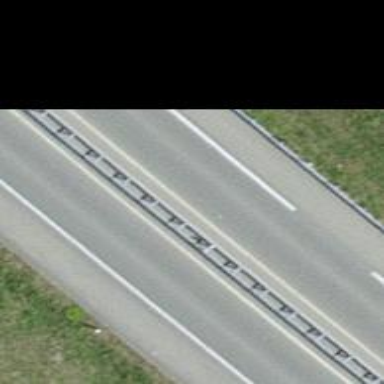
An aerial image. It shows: Asphalt road classified as trunk highway.